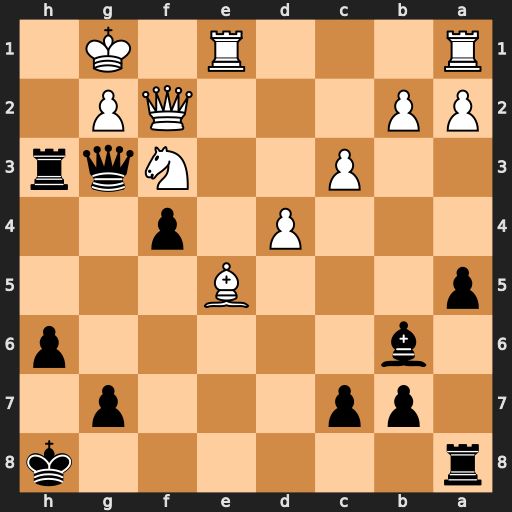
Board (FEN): r6k/1pp3p1/1b5p/p3B3/3P1p2/2P2Nqr/PP3QP1/R3R1K1
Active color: b
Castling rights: -
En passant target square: -
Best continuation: Rh1+ Kxh1 Qxf2